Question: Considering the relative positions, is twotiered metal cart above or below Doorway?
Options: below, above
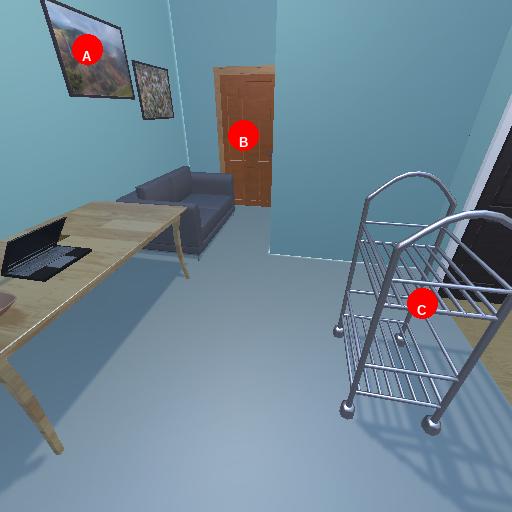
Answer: below